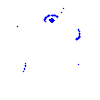
Particle: kaon